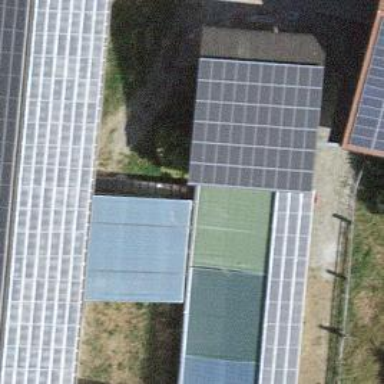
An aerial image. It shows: Solar power generator with photovoltaic panels.